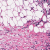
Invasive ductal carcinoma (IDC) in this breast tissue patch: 0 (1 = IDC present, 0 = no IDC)